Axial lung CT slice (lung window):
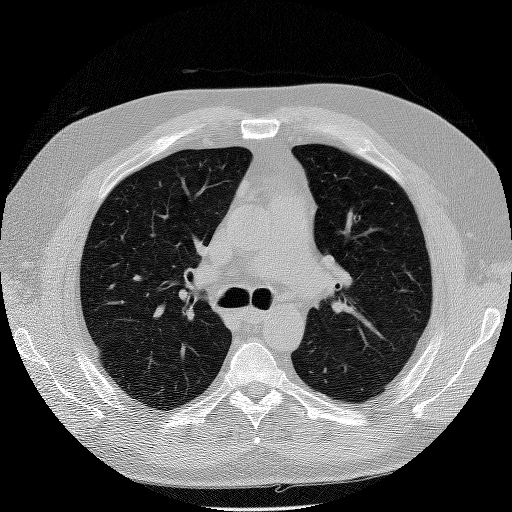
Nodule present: no